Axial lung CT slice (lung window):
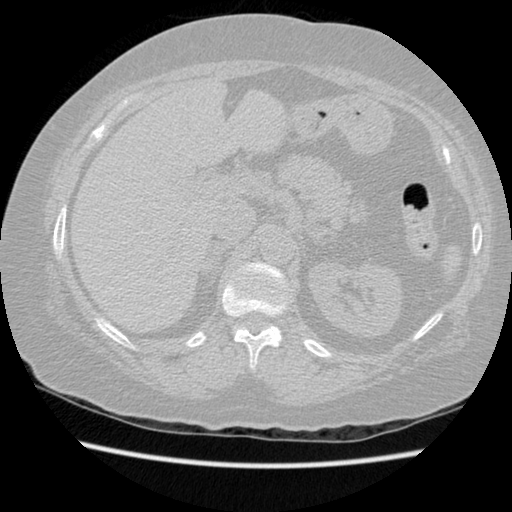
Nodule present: no